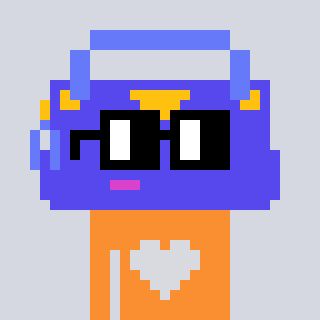
a pixel art character with square black glasses, a bag-shaped head and a orange-colored body on a cool background